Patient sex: M
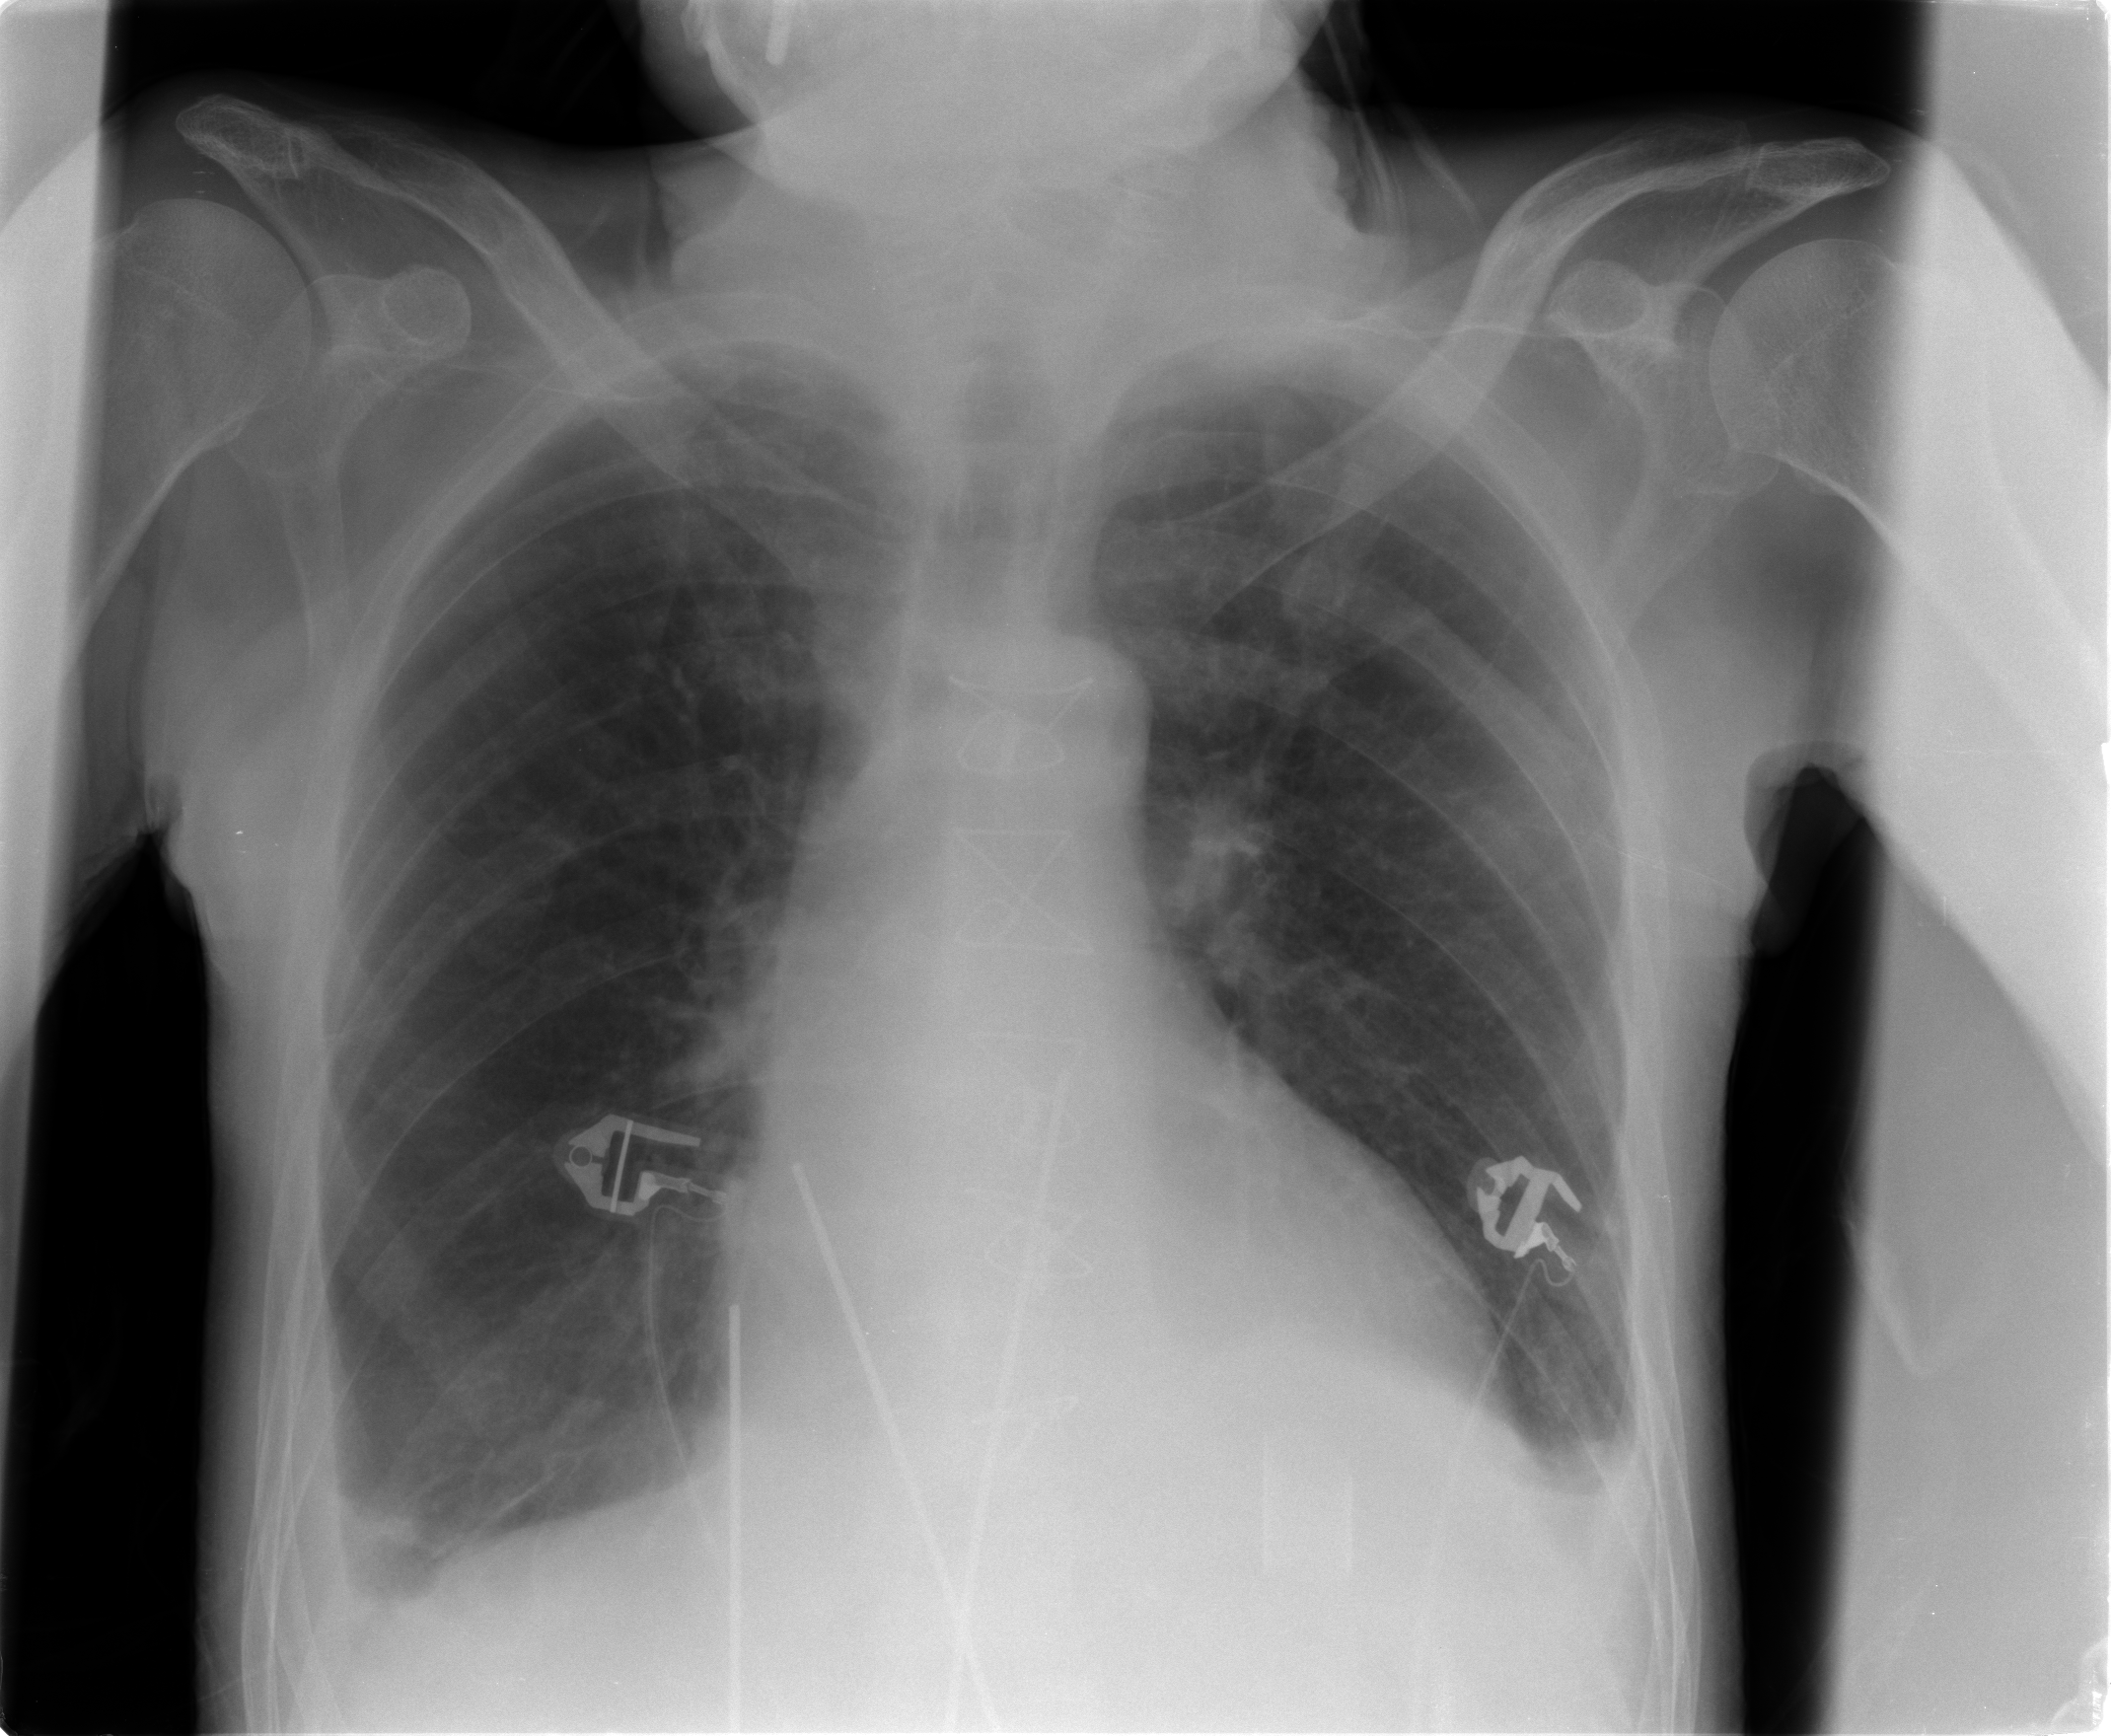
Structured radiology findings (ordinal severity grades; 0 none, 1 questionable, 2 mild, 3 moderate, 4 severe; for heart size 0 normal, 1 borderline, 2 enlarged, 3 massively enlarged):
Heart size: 2
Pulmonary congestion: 0
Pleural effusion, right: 2
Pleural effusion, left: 2
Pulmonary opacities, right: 0
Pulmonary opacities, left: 0
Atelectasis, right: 2
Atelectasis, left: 2